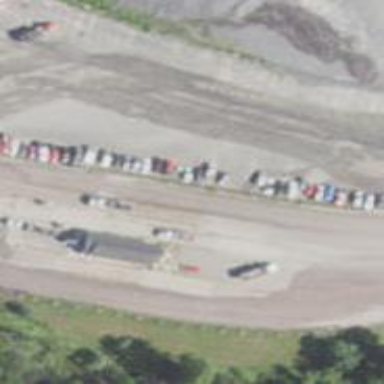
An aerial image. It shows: Weighbridge on service road.